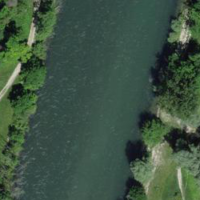
EUNIS habitat code: 15
Species observed at this site:
Pieris rapae
Polyommatus icarus